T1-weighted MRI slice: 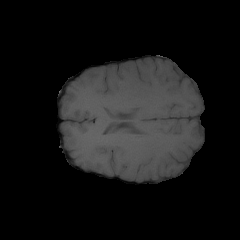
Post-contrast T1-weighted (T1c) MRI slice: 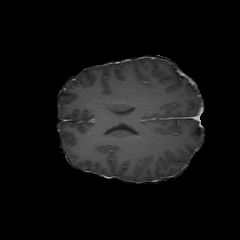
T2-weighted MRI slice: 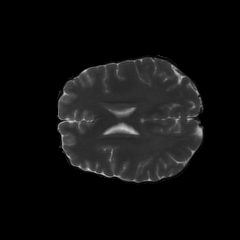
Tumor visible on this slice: no